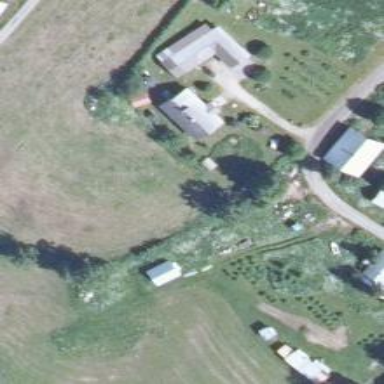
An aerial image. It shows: Farmyard area.